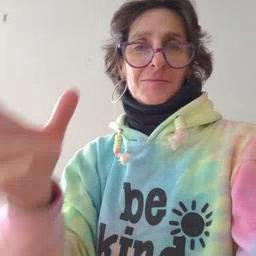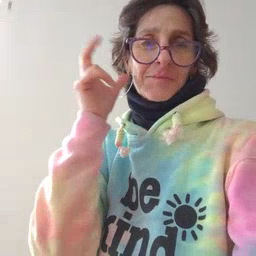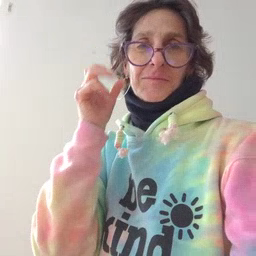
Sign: hear